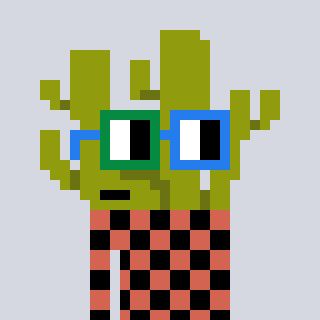
a pixel art character with square green and blue glasses, a cactus-shaped head and a peachy-colored body on a cool background